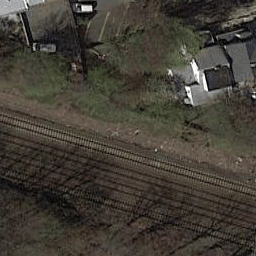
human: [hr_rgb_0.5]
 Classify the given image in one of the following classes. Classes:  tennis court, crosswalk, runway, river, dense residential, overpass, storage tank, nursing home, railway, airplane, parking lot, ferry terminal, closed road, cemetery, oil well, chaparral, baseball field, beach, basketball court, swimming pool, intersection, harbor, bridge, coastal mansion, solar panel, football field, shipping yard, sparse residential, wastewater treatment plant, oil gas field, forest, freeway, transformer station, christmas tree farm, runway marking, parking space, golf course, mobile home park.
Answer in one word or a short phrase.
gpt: railway